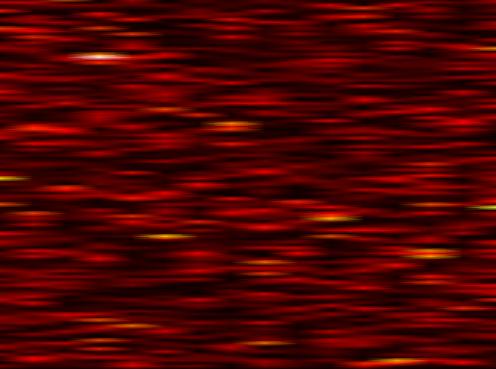
Label: FOFDM